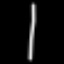
Label: line